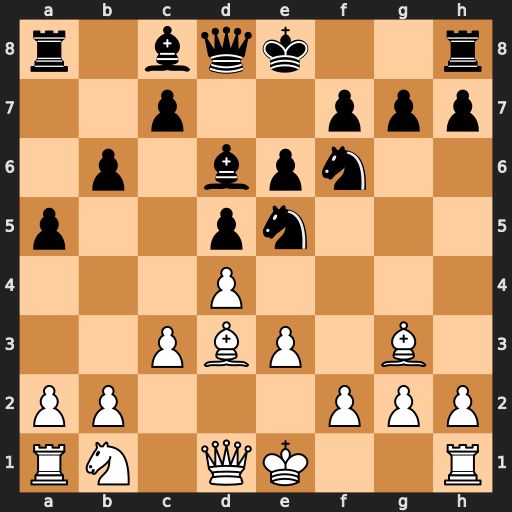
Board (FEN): r1bqk2r/2p2ppp/1p1bpn2/p2pn3/3P4/2PBP1B1/PP3PPP/RN1QK2R
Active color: w
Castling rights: KQkq
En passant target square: -
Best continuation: dxe5 Bxe5 Bxe5